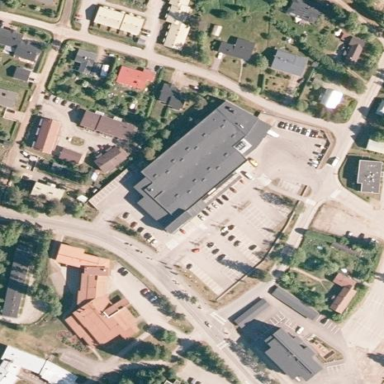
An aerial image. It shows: Supermarket building.